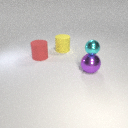
large purple metal sphere to the right of large red rubber cylinder